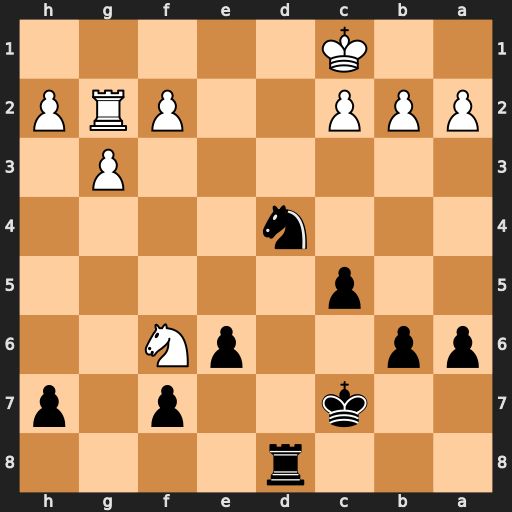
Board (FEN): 3r4/2k2p1p/pp2pN2/2p5/3n4/6P1/PPP2PRP/2K5
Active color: b
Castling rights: -
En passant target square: -
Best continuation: Ne2+ Kb1 Rd1#